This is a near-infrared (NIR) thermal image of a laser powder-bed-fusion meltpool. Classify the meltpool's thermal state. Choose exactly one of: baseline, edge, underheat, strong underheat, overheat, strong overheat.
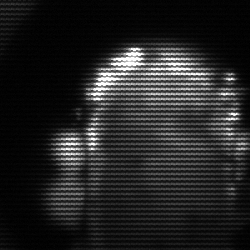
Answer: baseline